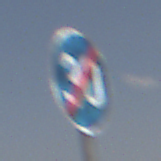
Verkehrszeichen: EndeMindestgeschwindigkeit
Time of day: Midday
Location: Outdoor (Nature)
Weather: PartlyCloudy
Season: NotSpecified
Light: Natural